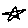
Label: star